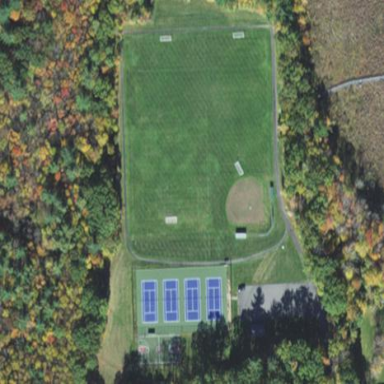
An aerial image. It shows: Multi-sport pitch with grass surface for leisure land activities.